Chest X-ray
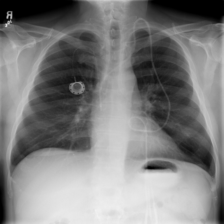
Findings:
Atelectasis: negative
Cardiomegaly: negative
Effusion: negative
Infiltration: negative
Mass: negative
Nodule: negative
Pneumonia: negative
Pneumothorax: negative
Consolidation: negative
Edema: negative
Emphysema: negative
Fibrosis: negative
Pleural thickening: negative
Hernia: negative